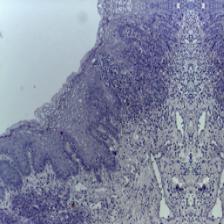
Diagnosis: OSCC